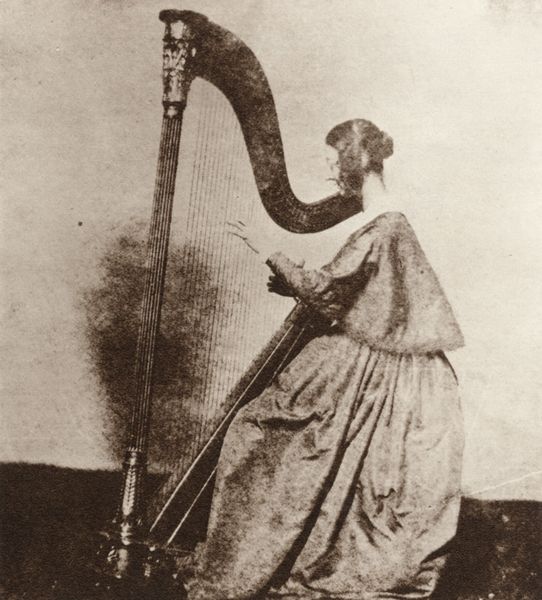
Titel: »Dame an der Harfe«, Miss Horatia Fielding, Halbschwester Talbots
Künstler: William Henry Fox Talbot
Schlagwörter: baum, dunkel, hand, körper, schatten, weiß, landschaft, mädchen, sitzen, finger, frau, frisur, haar, hell, hintergrund, holz, kleid, licht, mund, nase, profil, schwarz, dame, wiese, muster, rock, jacke, jung, arm, arme, falten, knoten, mensch, rahmen, ärmel, hals, hände, instrument, portrait, porträt, natur, boden, gewand, gold, haare, pose, sitzend, saum, konzert, musik, brünett, locken, seide, dutt, seitlich, bogen, sepia, spielen, musikinstrument, musizieren, muse, glänzend, faltenwurf, foto, fotografie, spiel, draußen, schnitt, schwarz-weiß, bürgertum, fleck, spielend, photo, saite, firsur, antik, saiten, harfe, klassik, leier, schief, musikerin, lied, horizontale, hören, wallend, hintrgrund, neunzehntes jahrhundert, harfinistin, verziehung, 19. jahrhundert, harfespiel, 18. jahrhundert, harfenspiel, ffoto, harfenspielerin